Question: What is the name of the menu screen?
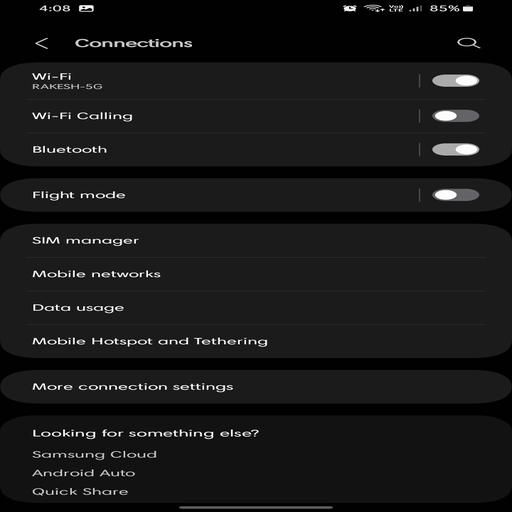
Answer: Connections